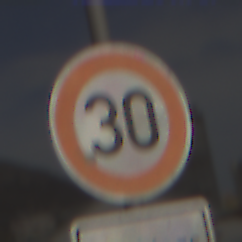
Verkehrszeichen: Geschwindigkeit30
Zusatzzeichen unten: ZeitangabenMitBeschraenkungAufWochentage1
Umgebung: Outdoor, Suburban
Tageszeit: MorningAfternoon
Wetter: PartlyCloudy
Licht: Natural
Jahreszeit: NotSpecified
Kontrast: HighContrast